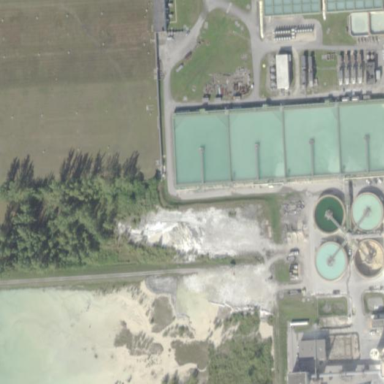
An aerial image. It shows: Wastewater plant.